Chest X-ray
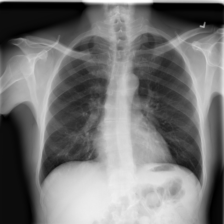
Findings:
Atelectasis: negative
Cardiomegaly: negative
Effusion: negative
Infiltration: positive
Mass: negative
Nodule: negative
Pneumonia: negative
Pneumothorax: negative
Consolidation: negative
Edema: negative
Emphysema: negative
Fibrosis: negative
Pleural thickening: negative
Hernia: negative